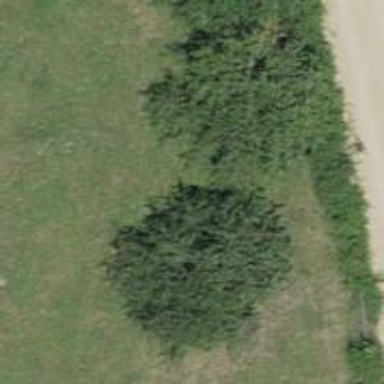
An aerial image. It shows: Broadleaved tree in natural setting.